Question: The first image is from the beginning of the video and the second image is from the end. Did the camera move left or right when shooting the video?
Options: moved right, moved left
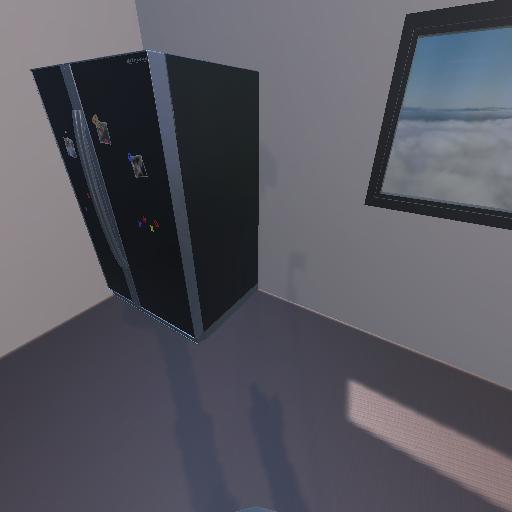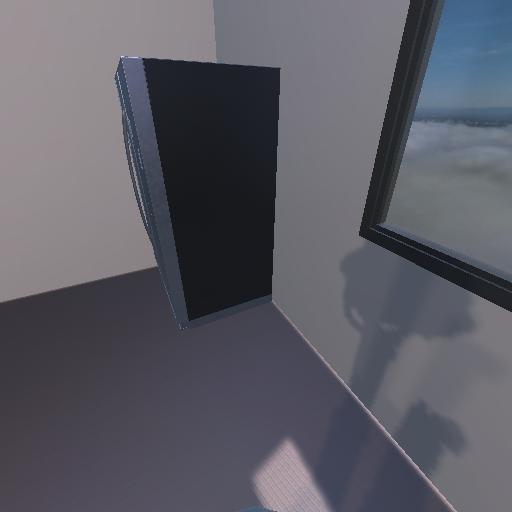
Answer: moved right